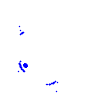
Particle: pion